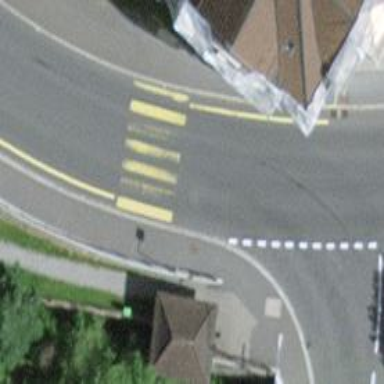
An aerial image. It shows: Unmarked road crossing.